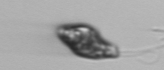
Label: Euglena